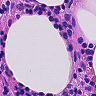
Metastatic tissue present: no